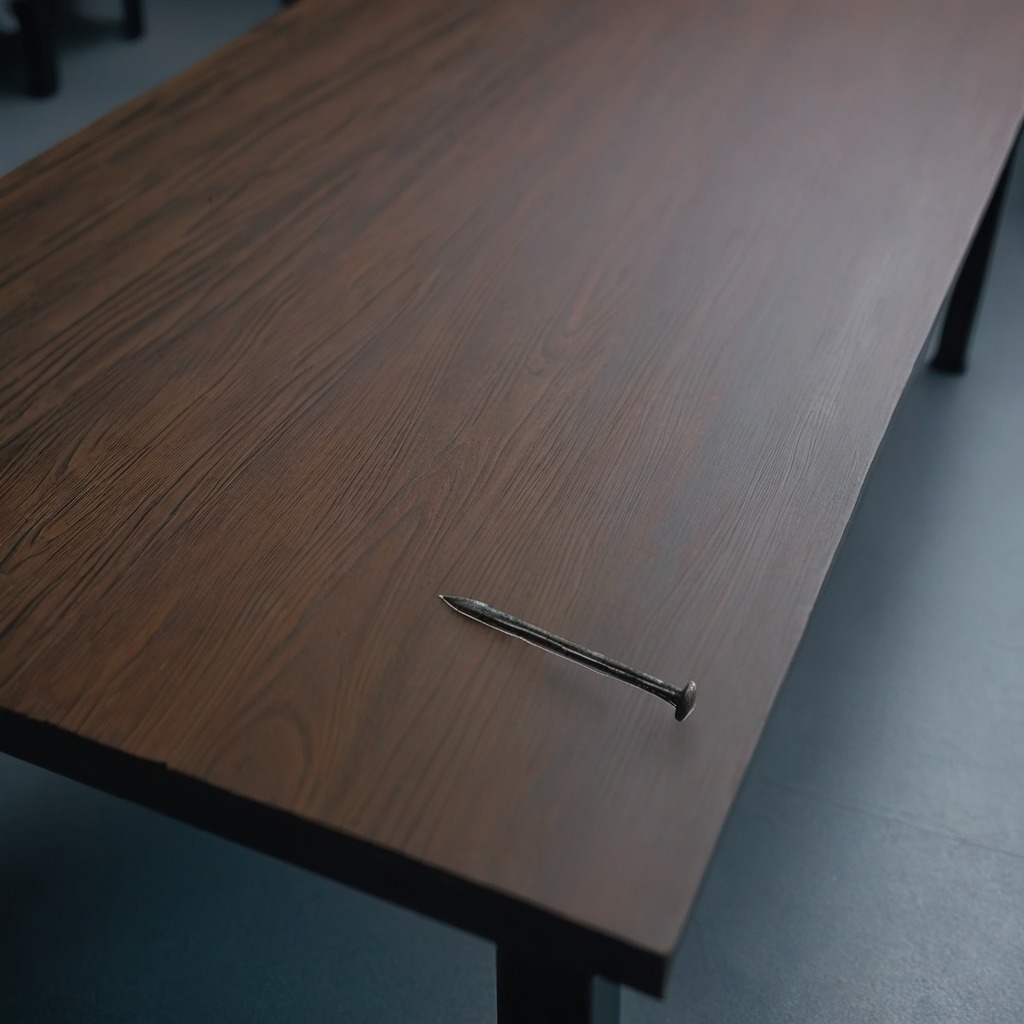
An iron nail is lying on the old table in the garage.